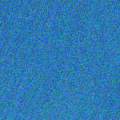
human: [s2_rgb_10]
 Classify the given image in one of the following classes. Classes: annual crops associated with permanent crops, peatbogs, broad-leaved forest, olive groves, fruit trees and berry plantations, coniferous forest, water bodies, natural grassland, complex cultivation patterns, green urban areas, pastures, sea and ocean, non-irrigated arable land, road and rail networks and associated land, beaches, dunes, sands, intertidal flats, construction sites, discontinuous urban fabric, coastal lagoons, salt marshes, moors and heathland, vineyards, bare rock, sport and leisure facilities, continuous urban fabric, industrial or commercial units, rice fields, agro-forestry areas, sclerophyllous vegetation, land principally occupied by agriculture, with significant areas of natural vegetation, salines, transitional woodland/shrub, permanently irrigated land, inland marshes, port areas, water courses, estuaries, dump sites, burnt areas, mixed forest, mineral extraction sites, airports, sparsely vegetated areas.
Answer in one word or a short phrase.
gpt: sea and ocean